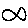
Label: fish